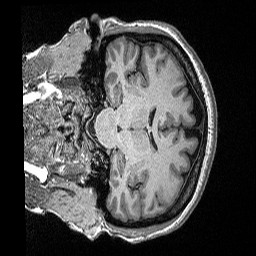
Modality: T1w
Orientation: coronal
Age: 43
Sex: female
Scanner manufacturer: siemens
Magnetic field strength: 3 T
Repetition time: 2.3 s
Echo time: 0.00298 s